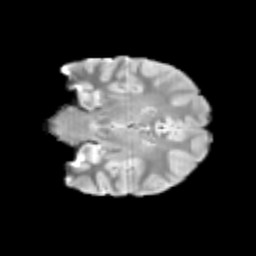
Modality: T2w
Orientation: coronal
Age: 12
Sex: female
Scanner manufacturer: siemens
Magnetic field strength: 3 T
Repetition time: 3.8 s
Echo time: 0.07 s